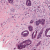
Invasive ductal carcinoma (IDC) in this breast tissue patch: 1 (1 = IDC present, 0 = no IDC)